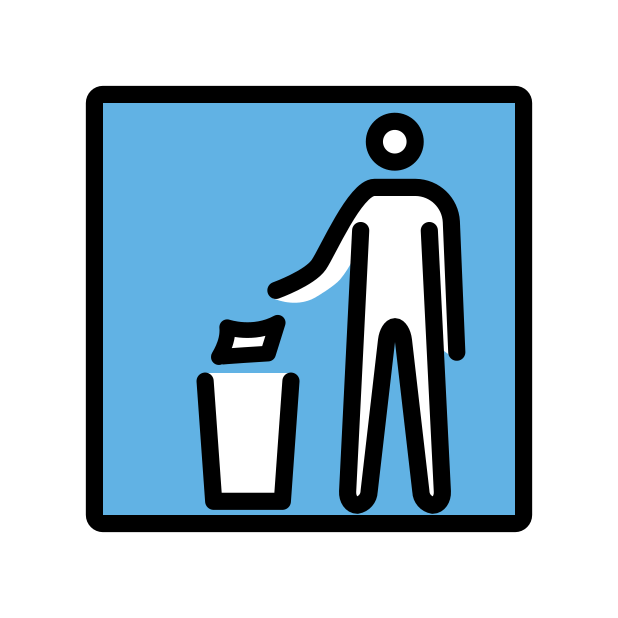
litter in bin sign